Question: I'm having great troubles removing the dotted focus outline/border from my Uploadify SWF button, shown in Firefox.

I have tried setting the uploadify object & button CSS to:
'''
:focus { outline:none; }
::moz-focus-inner { border:none; }
'''
I also tried focusing on another element using Uploadify's 'onDialogOpen' callback function but still nothing.
How do I get rid of this annoying outline?
---
'''
.uploadify {
position:relative; margin-top:10px; outline:none;
}
.uploadify-button {
color:#0CF; font-size:12px; text-align: center; border-top:solid 1px #CCC; border-left:solid 1px #CCC;
border-right:solid 1px #CCC; margin-bottom:0 !important; outline:none;
}
.uploadify:hover .uploadify-button {
text-decoration:underline;
}
.uploadify-button.disabled {
background-color:#D0D0D0; color:#808080;
}
'''
'''
$('#file_upload').uploadify({
'buttonText' : 'Select Files',
'width' : 90,
'removeCompleted' : false,
'fileSizeLimit' : '5MB',
'formData' : {'article_id': <? echo $article_id ?>, 'admin_id': '<? echo $_SESSION['admin_id'] ?>', 'referrer': 'Blog Setup'},
'swf' : 'uploadify/uploadify.swf',
'uploader' : 'uploadify/uploadify.php',
'onUploadStart' : function() {
$('#photos_option_loading').show();
},
'onQueueComplete' : function() {
$('#photos_option_loading').hide();
},
'onUploadError' : function(file, errorCode, errorMsg, errorString) {
alert('The file ' + file.name + ' could not be uploaded: ' + errorString);
}
});
'''
'''
<input type="file" name="file_upload" id="file_upload">
'''
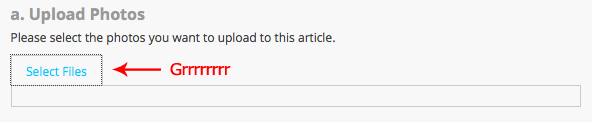
Answer: This is a feature that exists at the browser level. There is not much you can do about this.